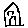
Label: house